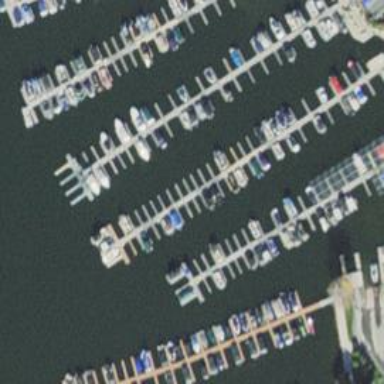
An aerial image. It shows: Man-made pier.